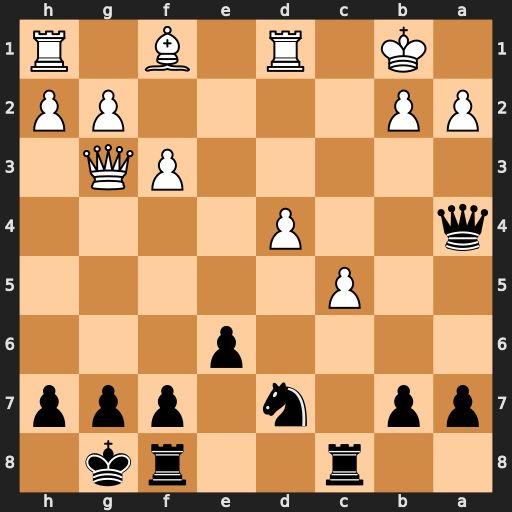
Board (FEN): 2r2rk1/pp1n1ppp/4p3/2P5/q2P4/5PQ1/PP4PP/1K1R1B1R
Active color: b
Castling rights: -
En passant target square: -
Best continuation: Qxd1#